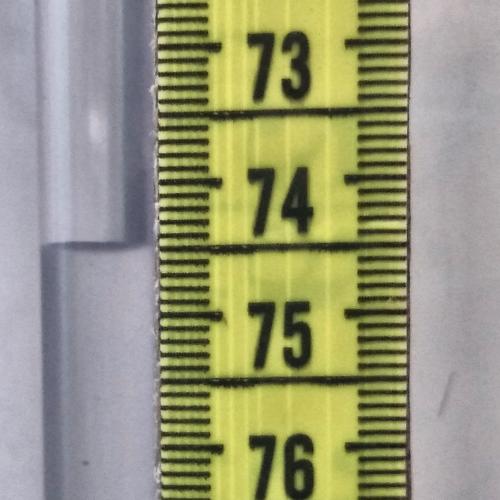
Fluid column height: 74.5 cm